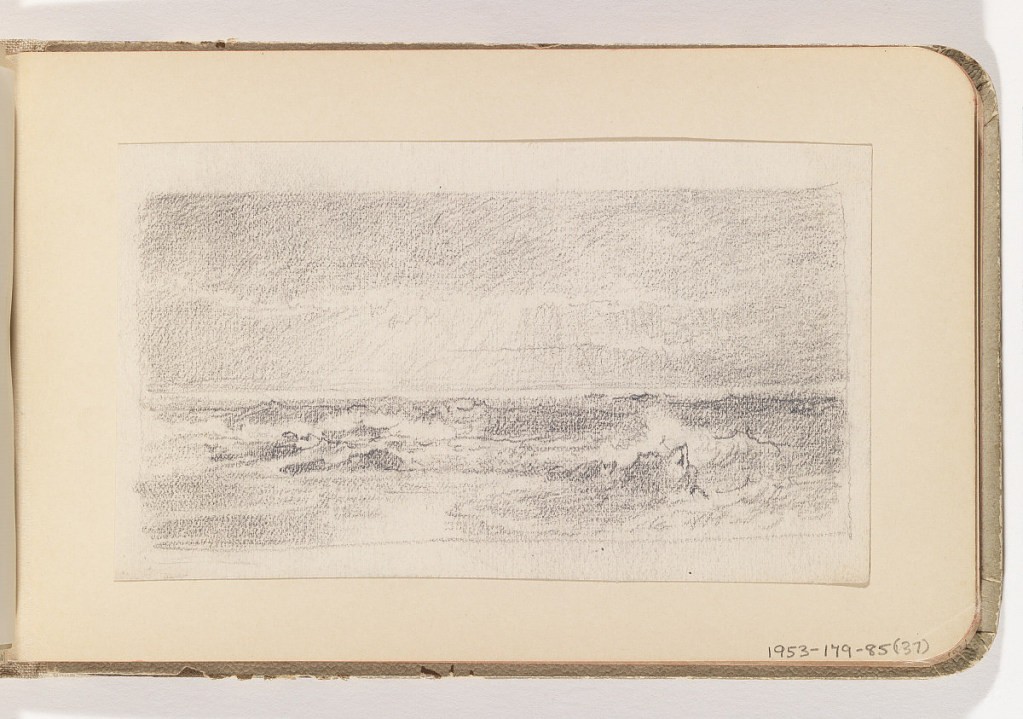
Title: Sun Emerging over Ocean with Waves
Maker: William Trost Richards, American, 1833–1905
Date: late 19th century
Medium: Graphite on off-white paper, lined
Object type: Album page
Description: Sun breaking through clouds over sea with mild waves.